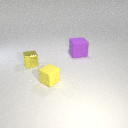
large purple rubber cube behind small yellow rubber cube